Field crop: maize
Growth stage: 2
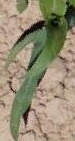
Species: maize